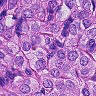
Metastatic tissue present: yes